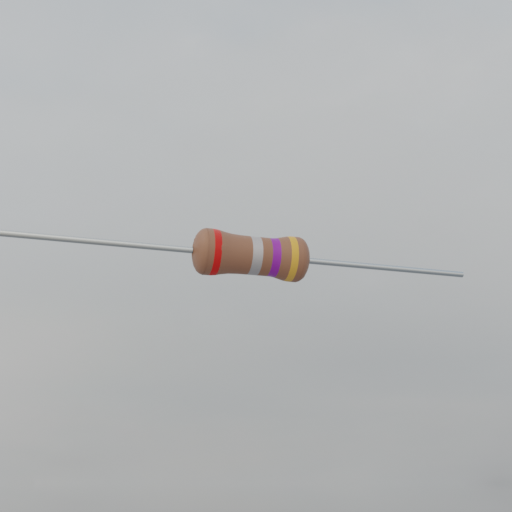
Resistor colour bands (in order): red, silver, violet, gold